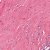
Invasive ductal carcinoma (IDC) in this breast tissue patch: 1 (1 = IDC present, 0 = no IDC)